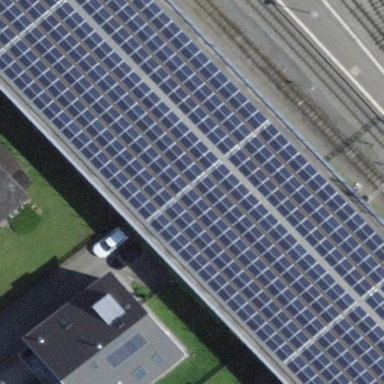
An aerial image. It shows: Solar power generator with photovoltaic panels.